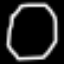
Label: octagon